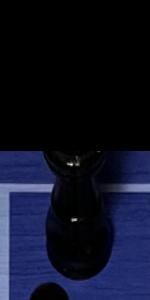
Label: Queen_Black